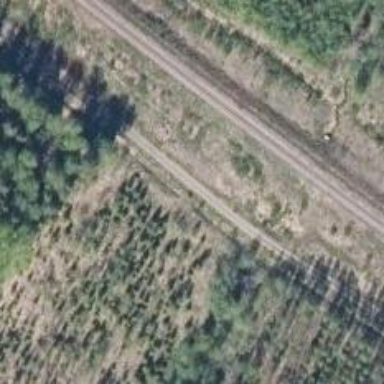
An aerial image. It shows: Track road with bridge.